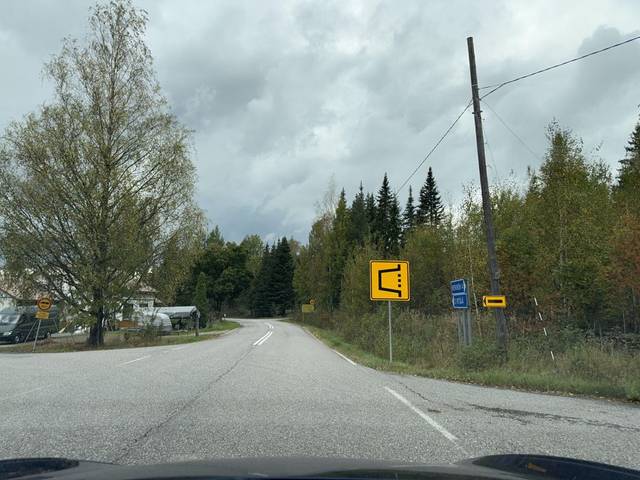
Region: Finland
Coordinates: 60.586, 24.703